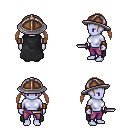
a pixel art fantasy rpg character, female body template, dark elf, purple skin, black cape, magenta pants, light blonde twin-tailed hairstyle, chain helm, leather bracers, dagger, four views (front, back, left, right), 2x2 character sprite sheet, small pixel art, hard edges, no anti-aliasing